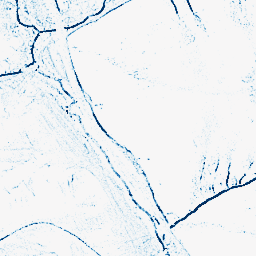
Category: morphological
Decomposition family: morphological_square
Decomposition parameters: operation: closing
size: 3
Upsampling method: cubic_mitchell
Upsampling parameters: scale: 8
Upsampling scale: 8